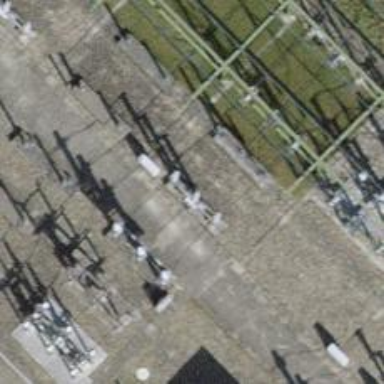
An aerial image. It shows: Power line with three cables in bay configuration.